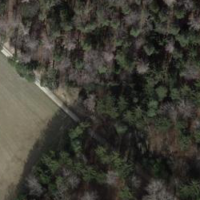
EUNIS habitat code: 44
Species observed at this site:
Polygonia c-album
Agrostemma githago